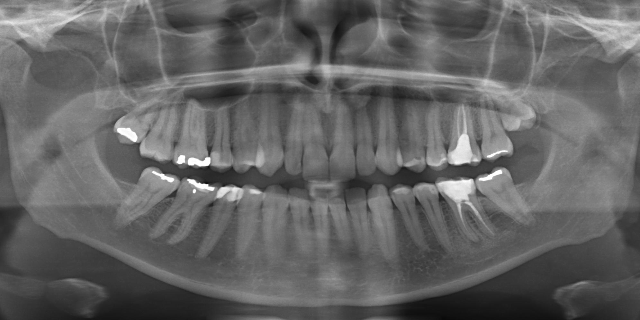
adult